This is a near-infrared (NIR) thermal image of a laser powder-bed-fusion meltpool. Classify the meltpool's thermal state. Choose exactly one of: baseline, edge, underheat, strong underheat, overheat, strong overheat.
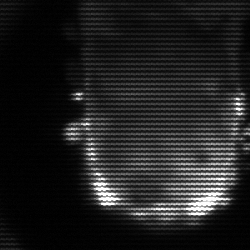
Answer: baseline